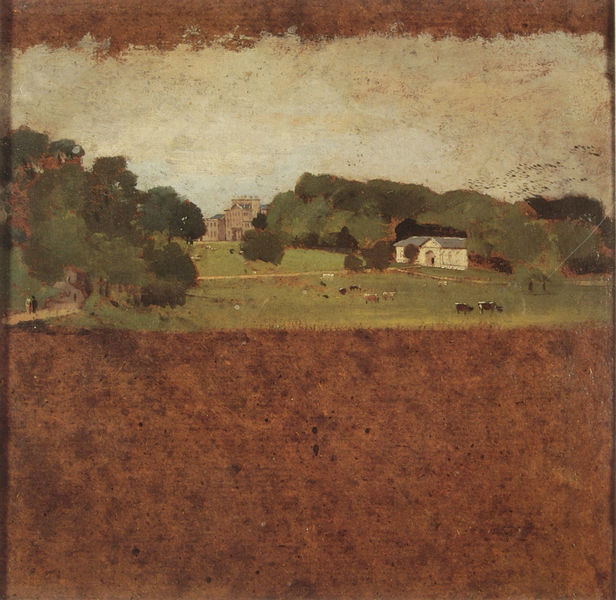
Titel: Malvern Hall from the North-West
Künstler: John Constable
Institution: (Privatsammlung)
Schlagwörter: baum, blau, gemälde, himmel, mann, vogel, weiß, wolken, bäume, grün, landschaft, menschen, stadt, braun, frau, grau, kreide, licht, männer, schwarz, strasse, vordergrund, zeichnung, ölbild, dach, gras, haus, park, rot, schloss, tier, tiere, weg, wiese, mensch, erde, feld, häuser, kühe, natur, vieh, vögel, weide, land, paar, wald, landschft, sommer, papier, acker, dorf, herde, kuh, bauernhof, hof, rand, wasserfarben, rinder, burg, spaziergang, schwarm, villa, verwischt, gut, gutshaus, stall, wäldchen, haüser, holztafel, spaziergänger, fensterblick, schafe, schäfer, kandinsky, landsitz, wassily, münter, wals, landgut, kreidezeichnung, beschädigt, schmutzig, pappe, haus+, himmel weg, burhg